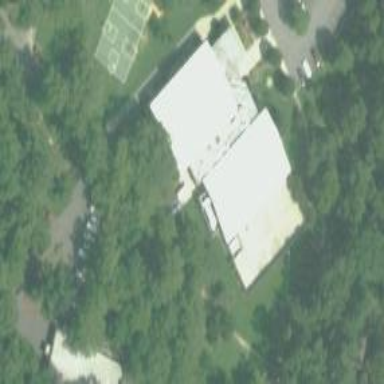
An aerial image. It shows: Building that is part of sports center focused on swimming activities.